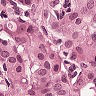
Metastatic tissue present: yes